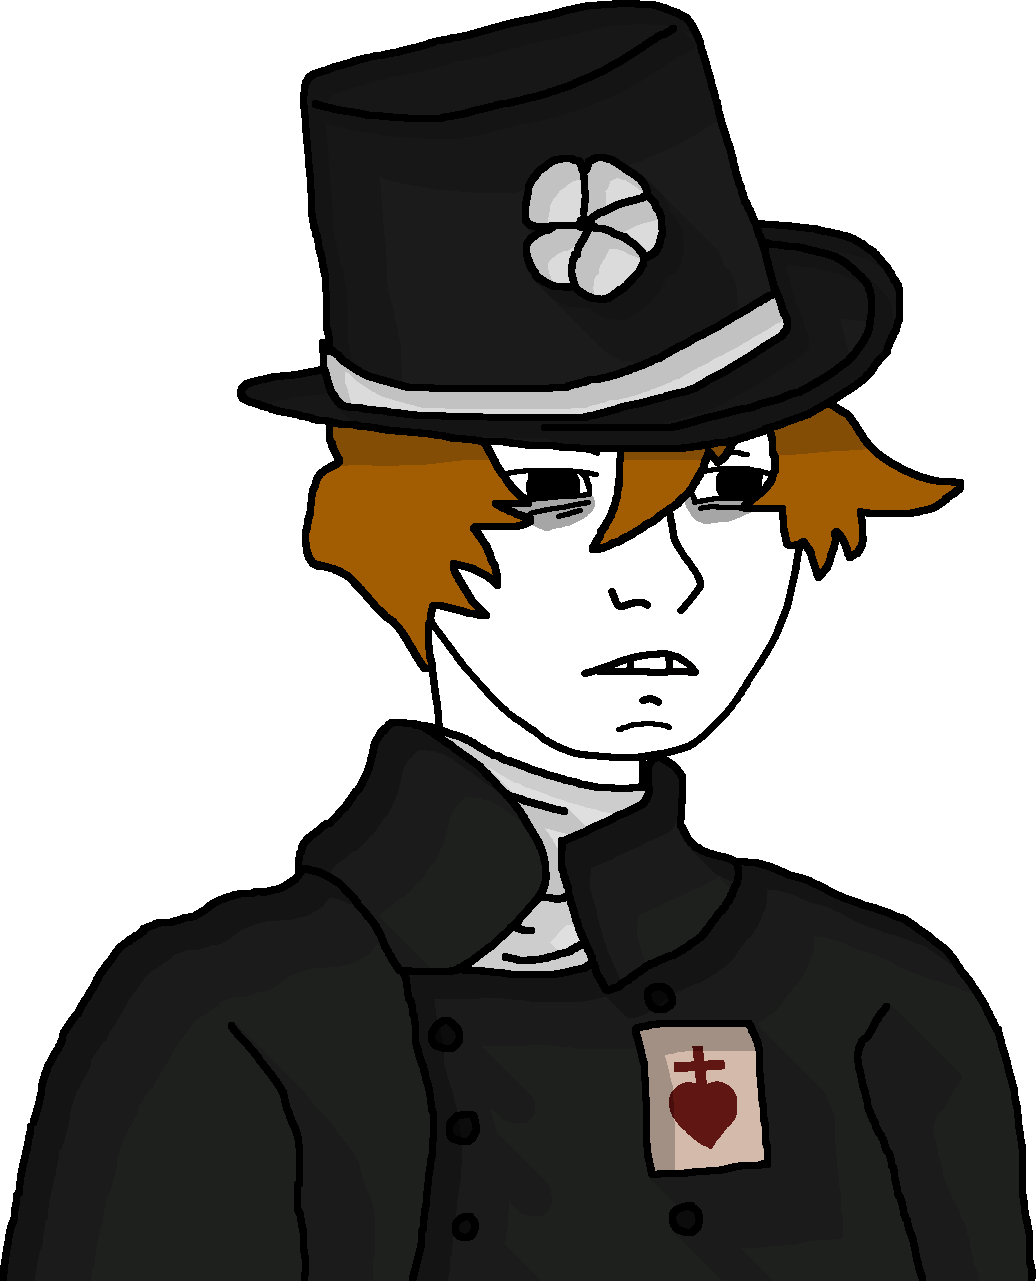
Label: 5_Twinkjak